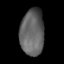
Tissue: lung
Cell type: Epithelial cells
Senescence score: 0.1961
Nuclear area (px): 1087
Mean DAPI intensity: 98.685